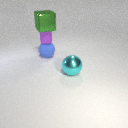
small purple rubber cylinder above large blue rubber sphere